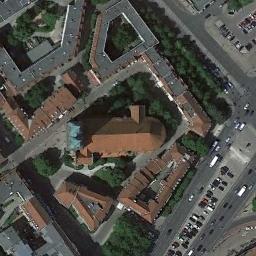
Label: church